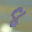
Label: 8